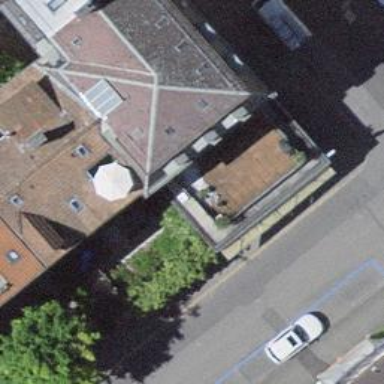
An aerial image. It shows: Arts centre.